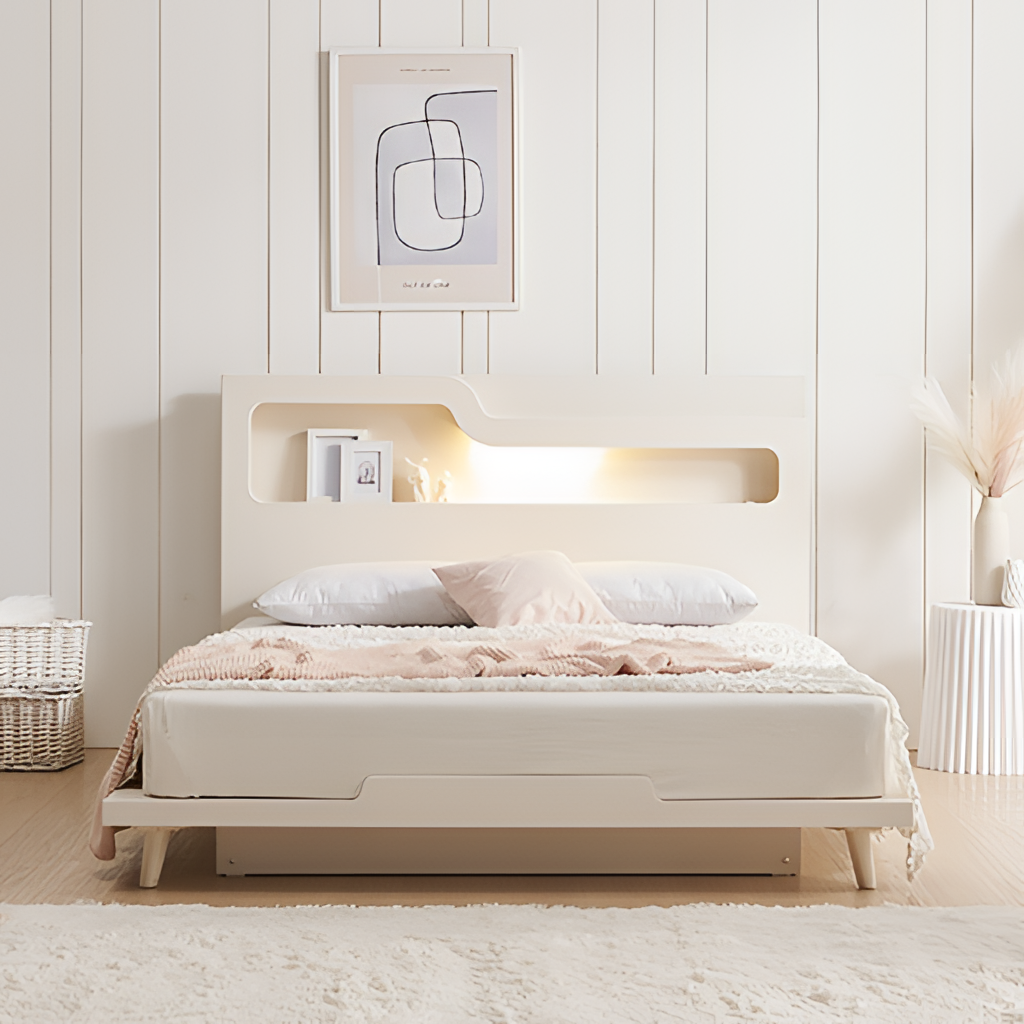
cream wood backlit headboard bed, bedroom, cream wood wallpaper, with vertical striped pattern, modern, wood flooring, with plank pattern